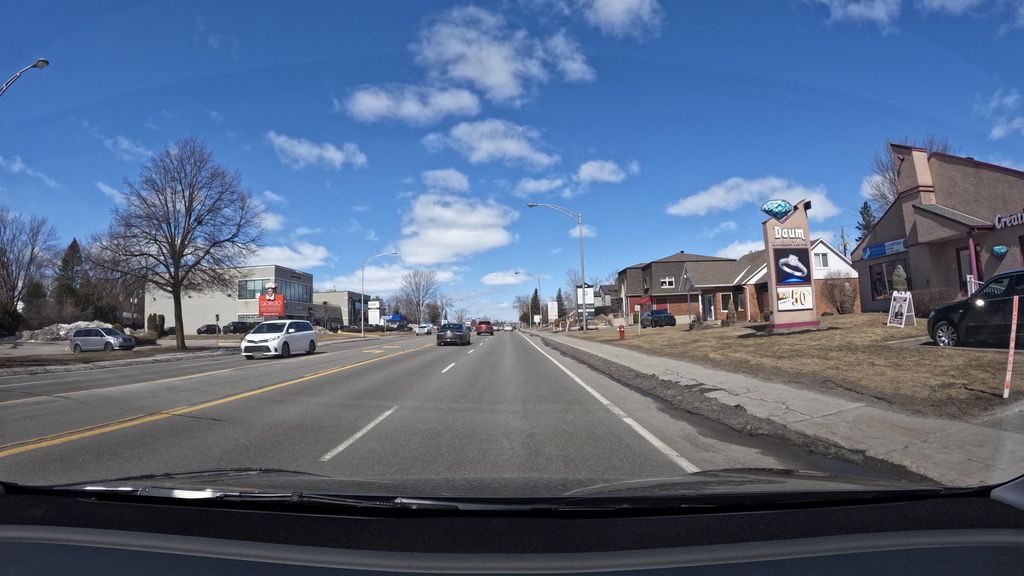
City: montreal